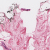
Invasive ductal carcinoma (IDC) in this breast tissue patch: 0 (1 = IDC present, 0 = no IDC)